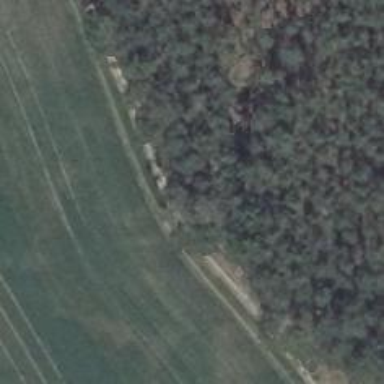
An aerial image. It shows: Hunting stand.